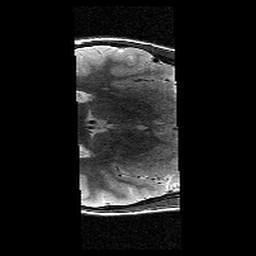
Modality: T2w
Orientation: axial
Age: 12
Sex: female
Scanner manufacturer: siemens
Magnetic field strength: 3 T
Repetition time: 7.7 s
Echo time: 0.067 s